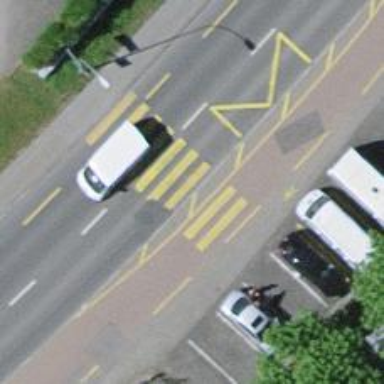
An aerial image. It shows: Kerb barrier.